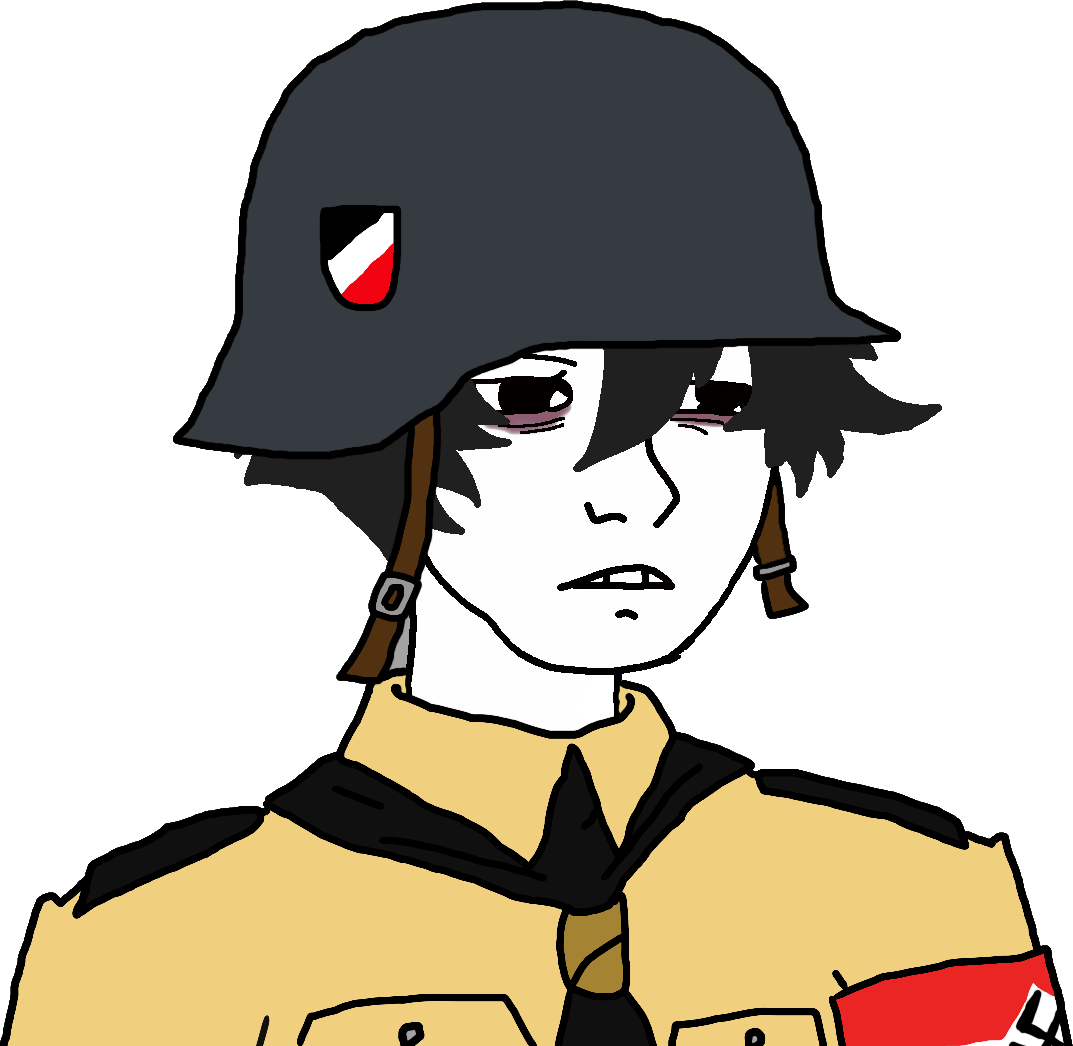
Label: 5_Twinkjak